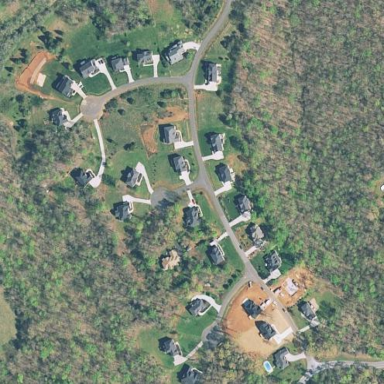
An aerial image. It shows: Suburban residential area.